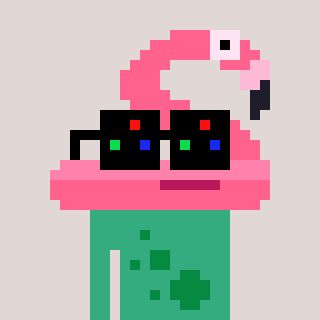
a pixel art character with square black sunglasses, a flamingo-shaped head and a teal-colored body on a warm background